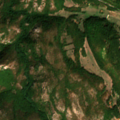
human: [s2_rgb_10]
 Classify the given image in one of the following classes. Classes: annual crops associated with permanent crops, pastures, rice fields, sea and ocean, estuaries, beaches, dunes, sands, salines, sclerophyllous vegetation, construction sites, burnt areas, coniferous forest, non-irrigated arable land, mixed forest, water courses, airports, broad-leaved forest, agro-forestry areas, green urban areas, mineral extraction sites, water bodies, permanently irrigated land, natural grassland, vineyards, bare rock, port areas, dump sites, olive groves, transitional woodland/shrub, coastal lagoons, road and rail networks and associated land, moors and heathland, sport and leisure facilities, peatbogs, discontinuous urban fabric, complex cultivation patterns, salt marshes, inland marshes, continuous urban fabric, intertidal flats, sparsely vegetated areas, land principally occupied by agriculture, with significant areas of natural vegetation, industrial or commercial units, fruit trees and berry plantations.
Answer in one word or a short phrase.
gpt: complex cultivation patterns, land principally occupied by agriculture, with significant areas of natural vegetation, broad-leaved forest, transitional woodland/shrub